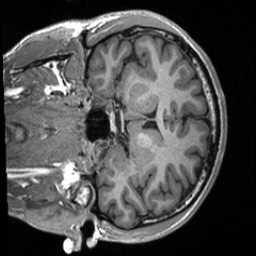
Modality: T1w
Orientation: coronal
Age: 27
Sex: male
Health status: healthy
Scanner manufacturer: siemens
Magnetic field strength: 3 T
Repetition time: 2 s
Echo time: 0.00232 s